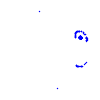
Particle: kaon